Interaction volume radius: 10 \u00c5
Interaction volume height: 30 \u00c5
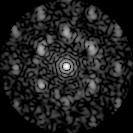
Disorder parameter: 0.5905